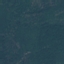
Label: Forest